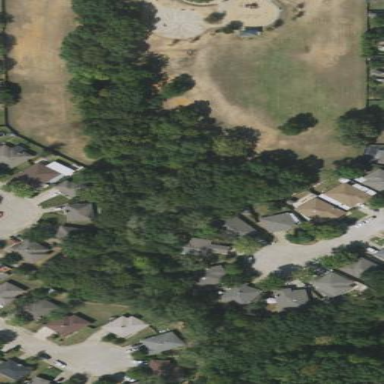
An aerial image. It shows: Grassy plot designated for zoning purposes.